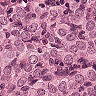
Metastatic tissue present: yes